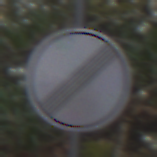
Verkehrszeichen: EndeSaemtlicherBegrenzungen
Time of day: MorningAfternoon
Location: Outdoor (Nature)
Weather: PartlyCloudy
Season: NotSpecified
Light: Natural